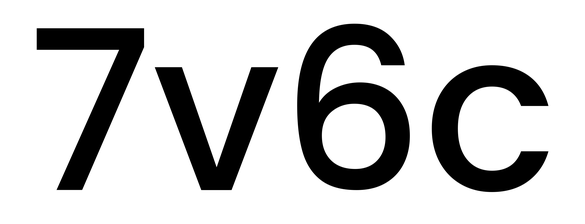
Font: Poppins-Medium